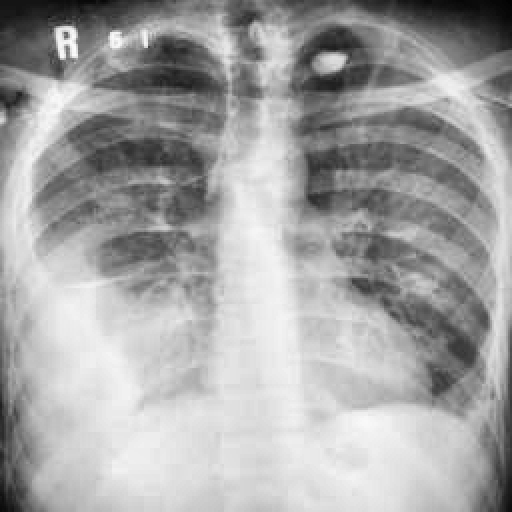
Finding: TUBERCULOSIS